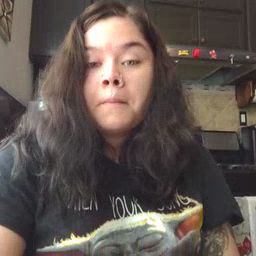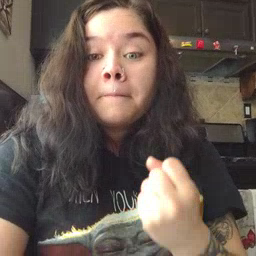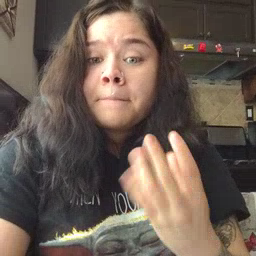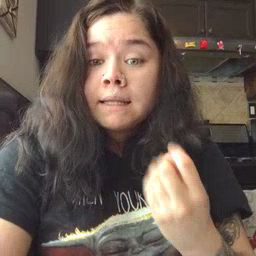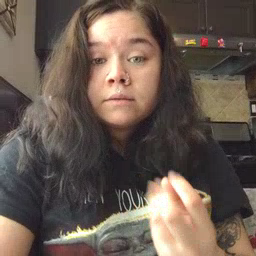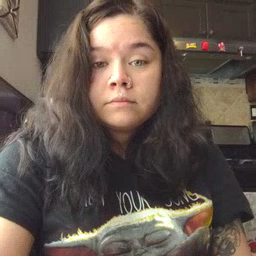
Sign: many